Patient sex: M
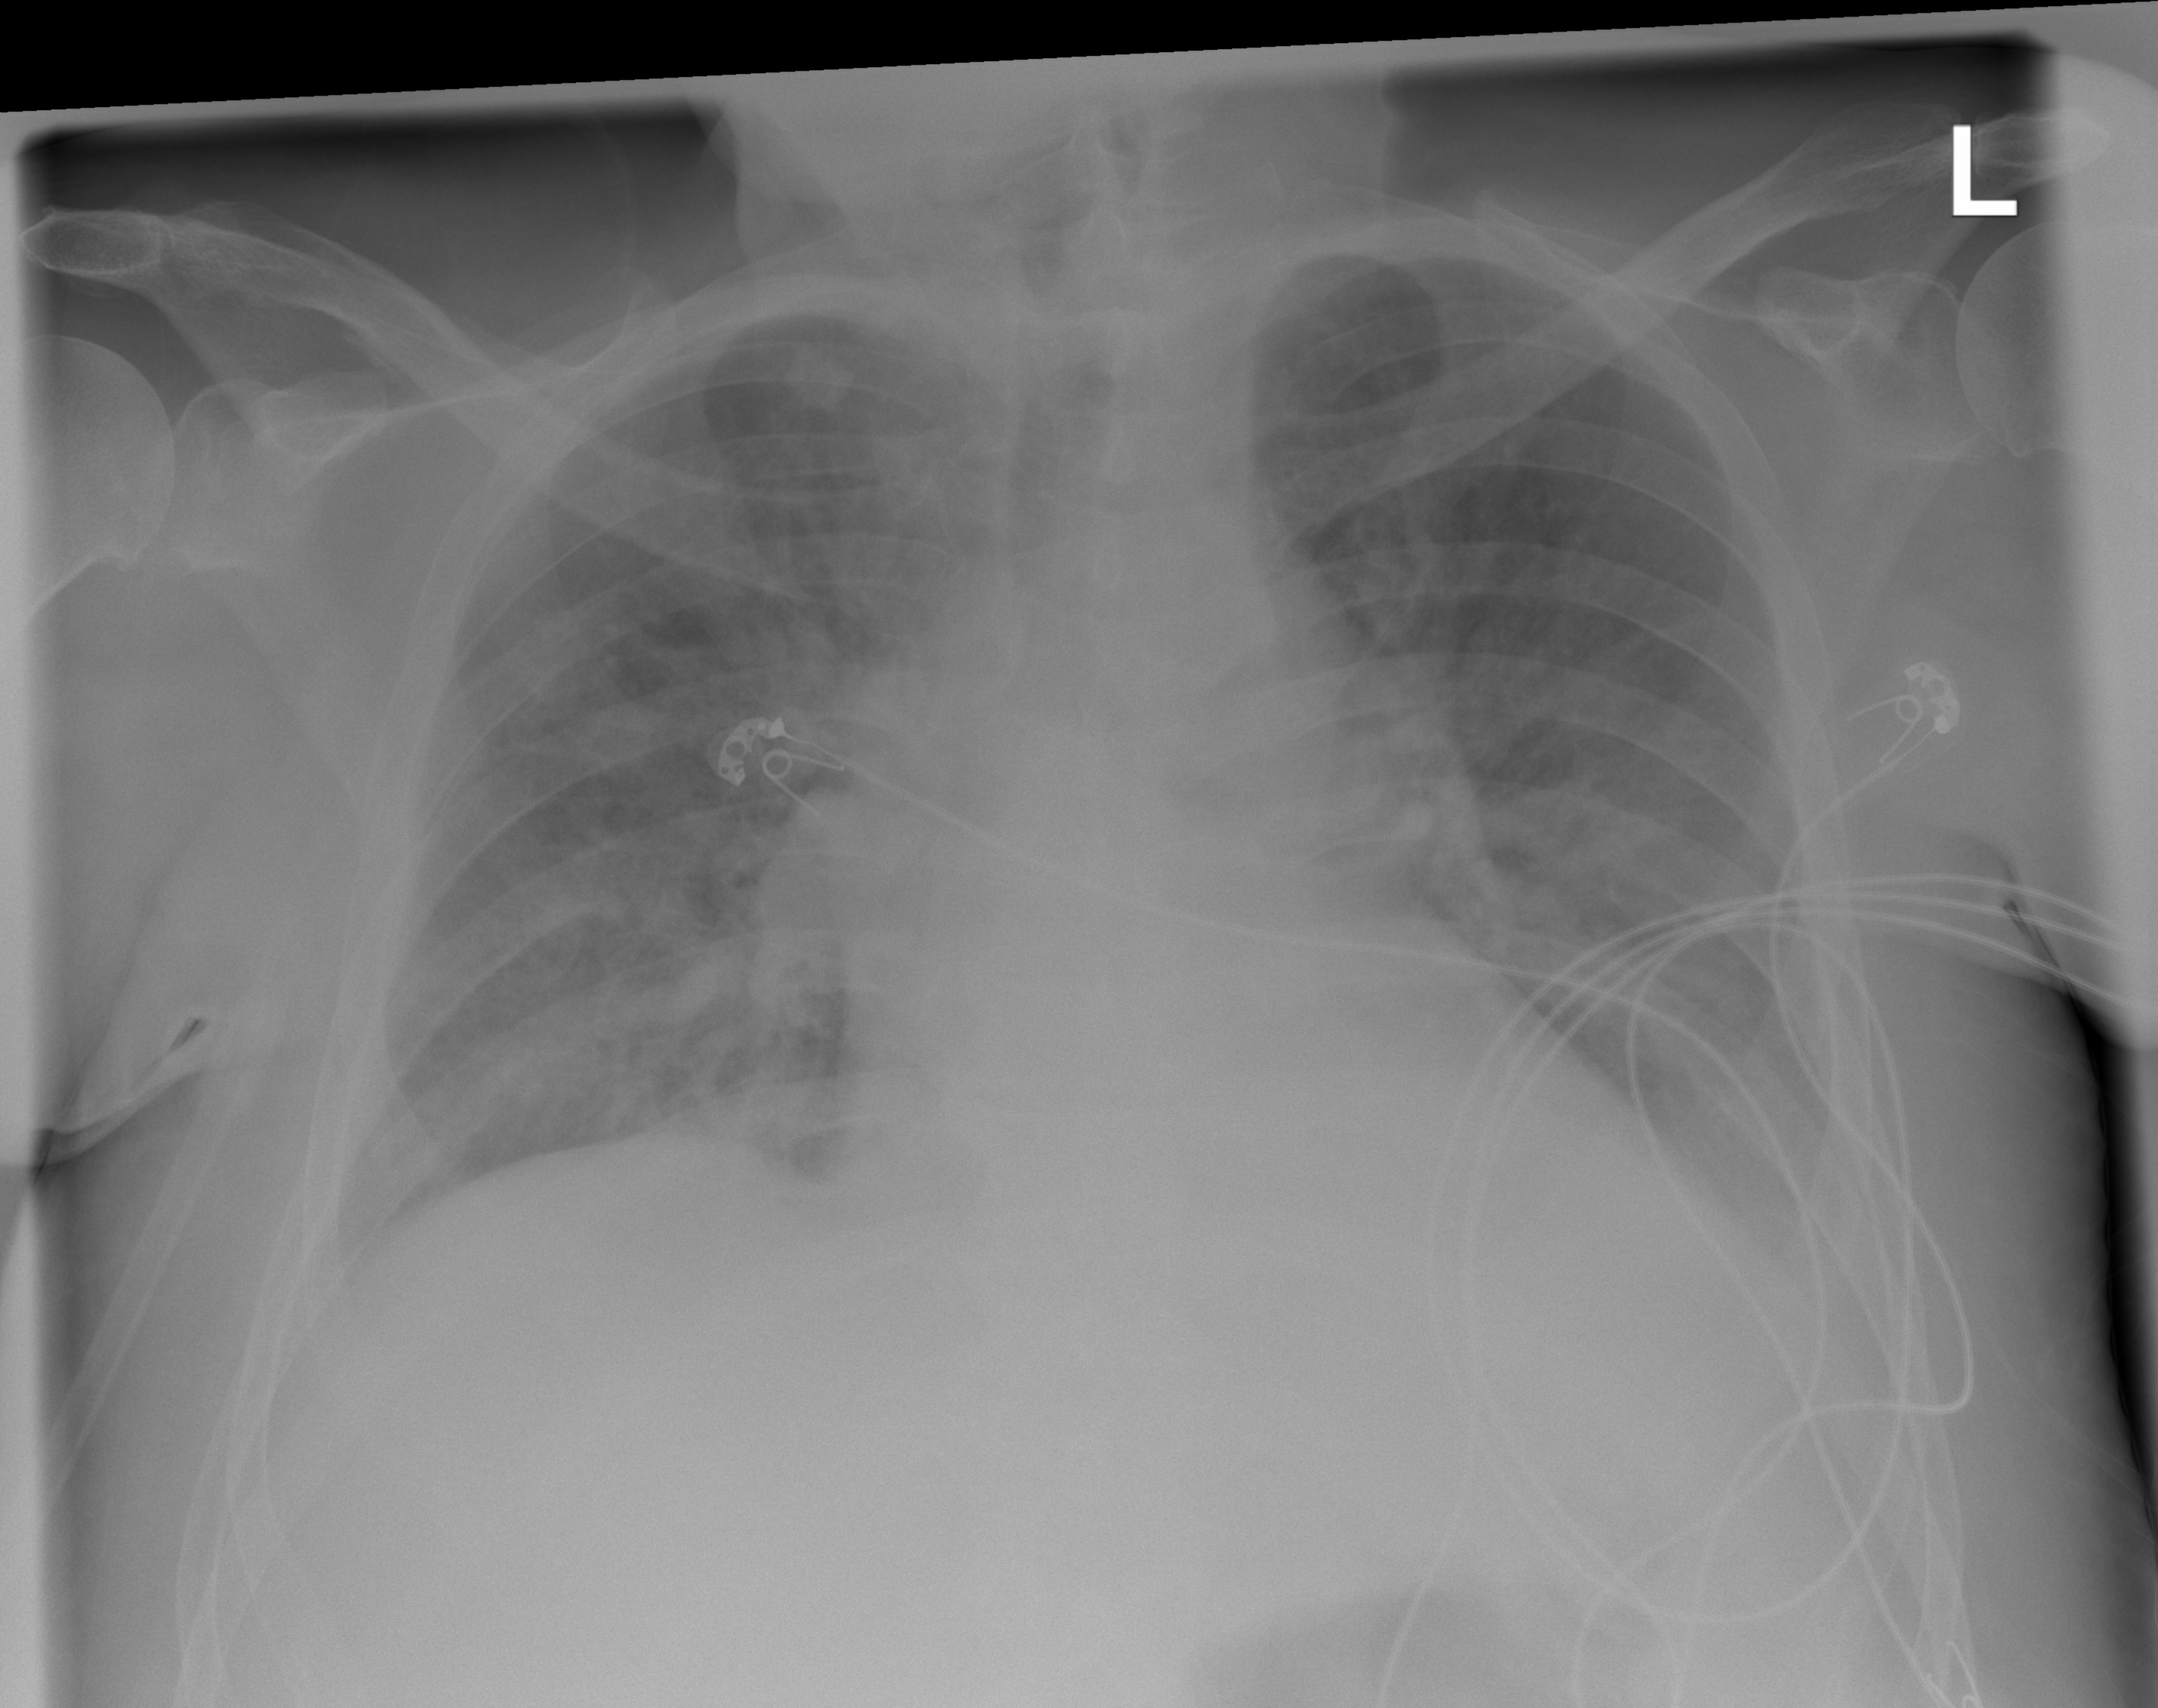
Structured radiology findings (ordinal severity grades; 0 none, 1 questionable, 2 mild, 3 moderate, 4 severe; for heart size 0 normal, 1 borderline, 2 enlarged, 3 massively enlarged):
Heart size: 2
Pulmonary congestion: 2
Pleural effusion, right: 0
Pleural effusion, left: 2
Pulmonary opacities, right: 0
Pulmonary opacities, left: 0
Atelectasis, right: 0
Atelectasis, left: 0